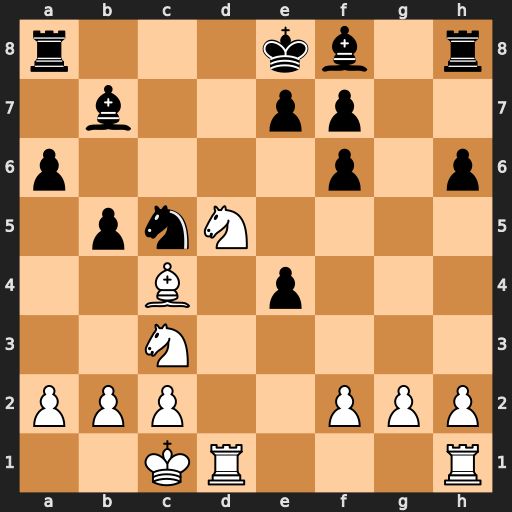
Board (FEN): r3kb1r/1b2pp2/p4p1p/1pnN4/2B1p3/2N5/PPP2PPP/2KR3R
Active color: w
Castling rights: kq
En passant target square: -
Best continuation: Nc7#